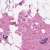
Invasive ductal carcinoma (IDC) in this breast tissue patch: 0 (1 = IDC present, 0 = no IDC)